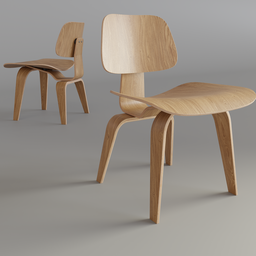
Label: furniture